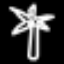
Label: palm tree